Question: I'm new on iOS Swift!
I want to make application login and logout then I use this example to start, I want to change or remove or add Item4(Logout) in sidemenu after I click Login button on First Controller.
I try many way but I can't do it
Source: <URL>

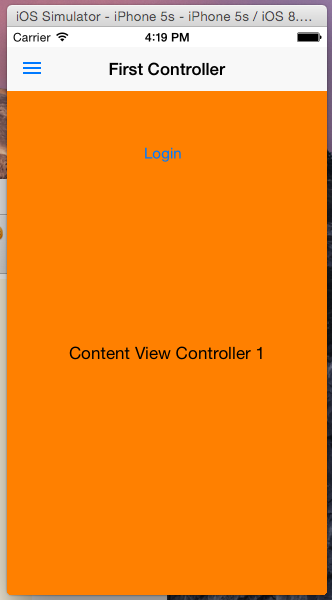
Answer: Try to update data using notification
'''
func tableView(tableView: UITableView, didSelectRowAtIndexPath indexPath: NSIndexPath) {
self.sidePanelController.showCenterPanelAnimated(true)
NSNotificationCenter.defaultCenter().postNotificationName("loadData", object: nil, userInfo: ["Index":indexPath.row])
}
'''